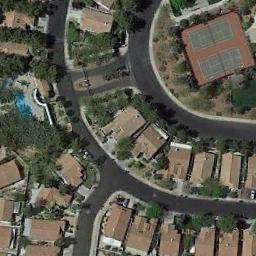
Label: tennis_court